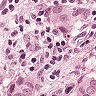
Metastatic tissue present: yes